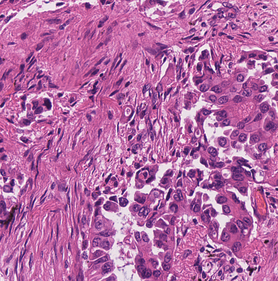
Tumor epithelial tissue: yes
Tumor-associated stroma tissue: yes
Normal tissue: no